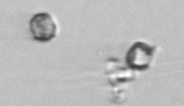
Label: Thalassiosira_sp_aff_mala